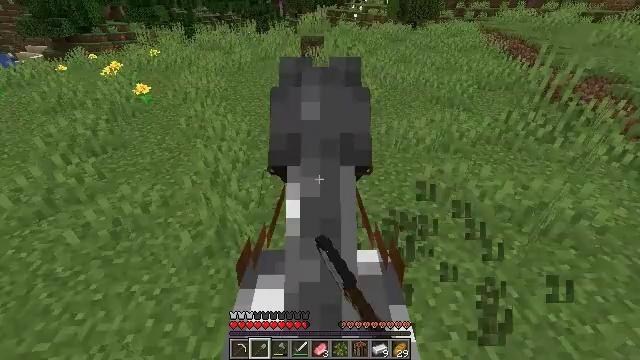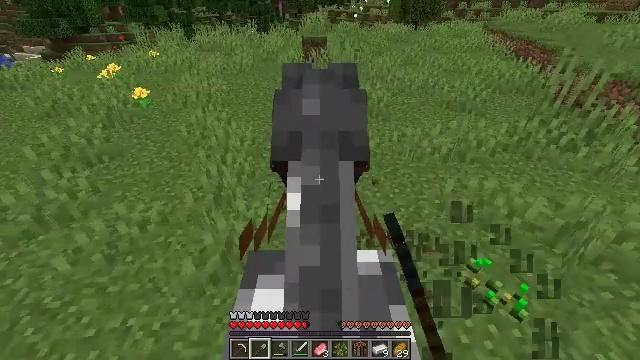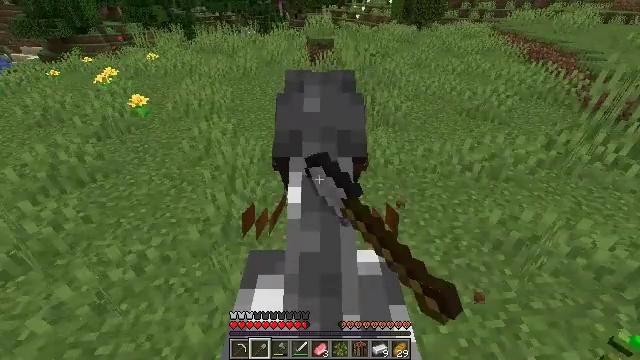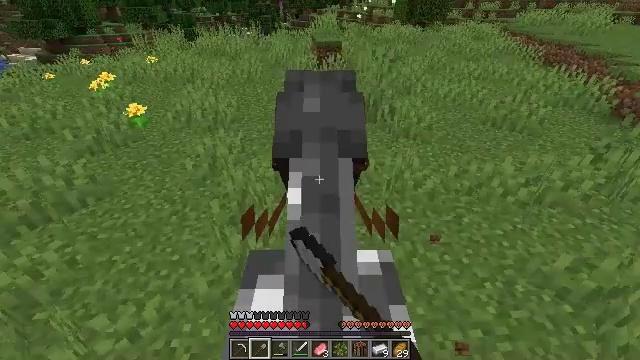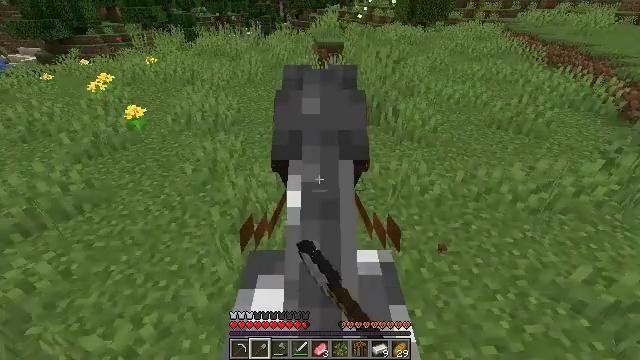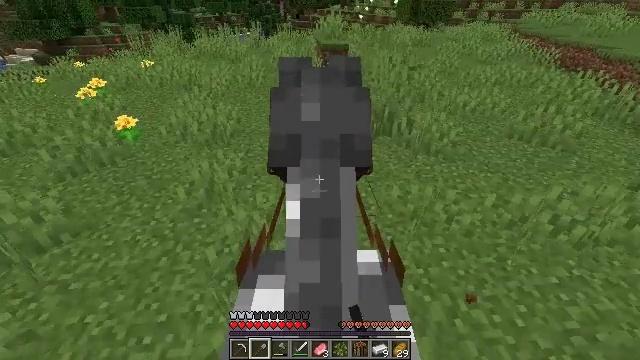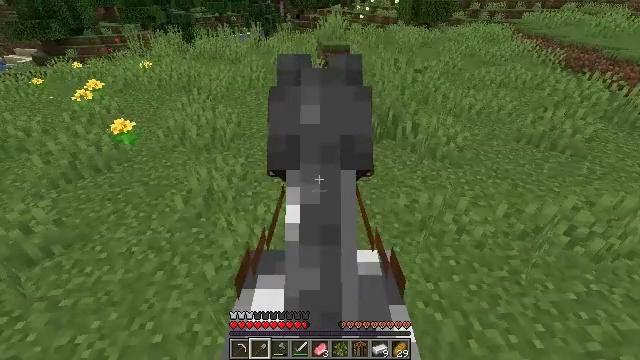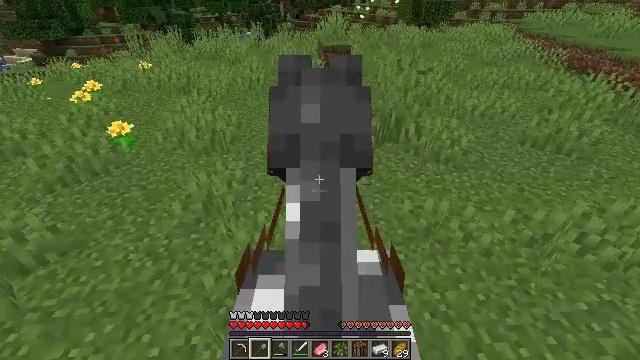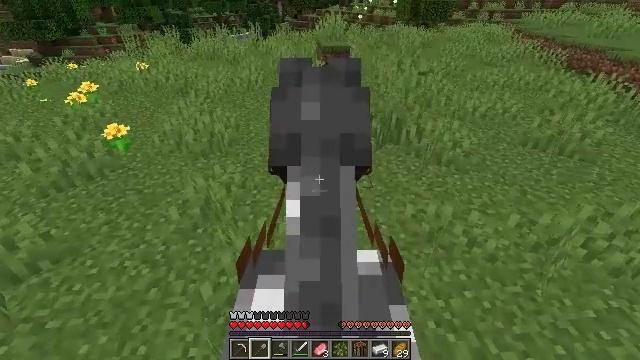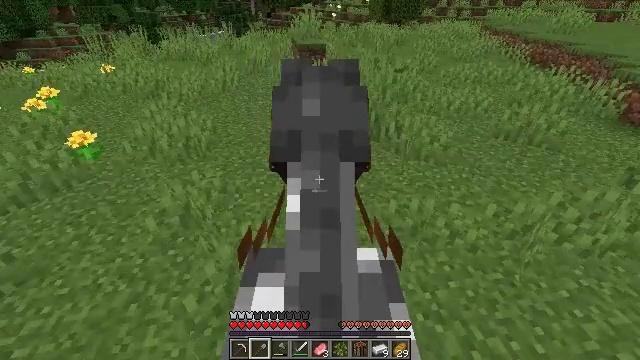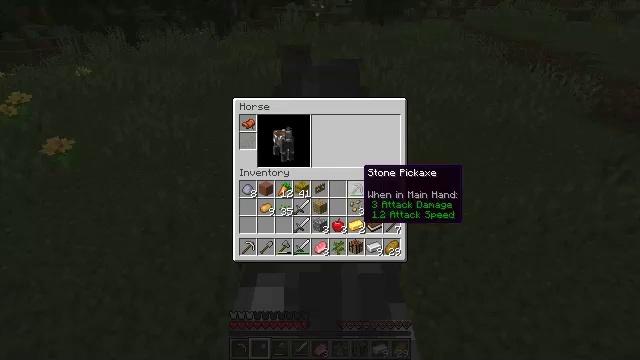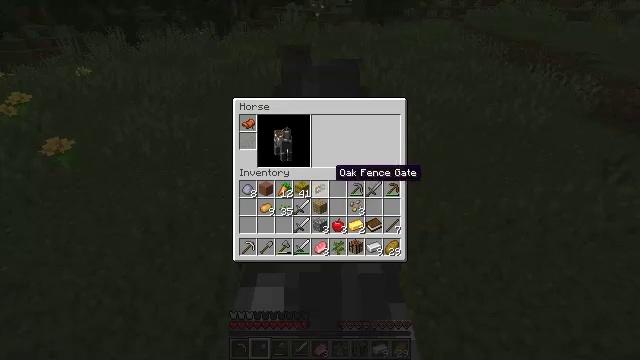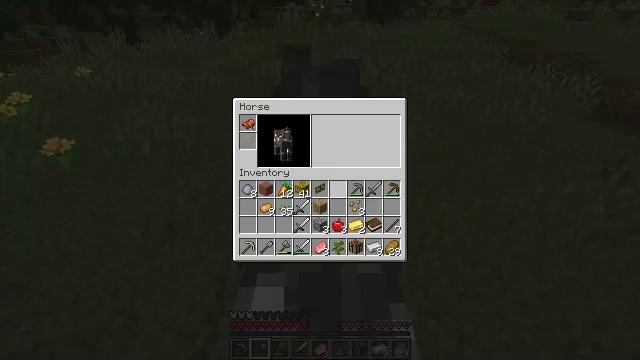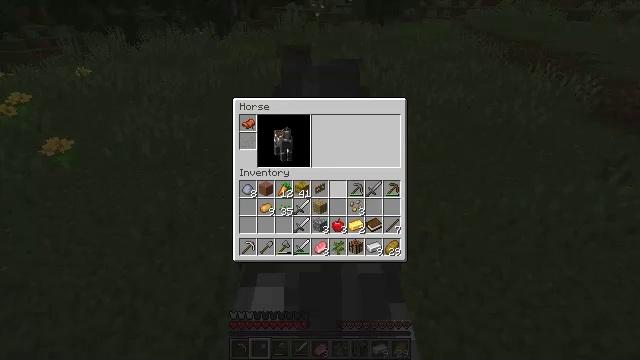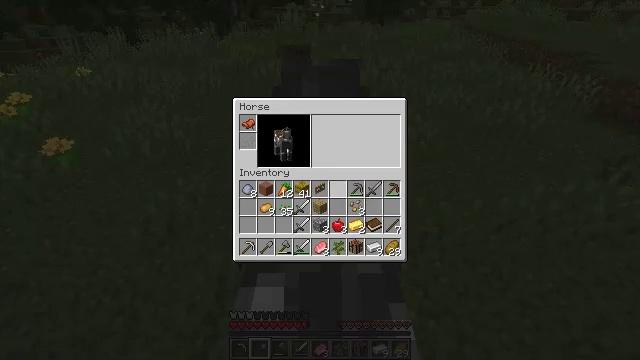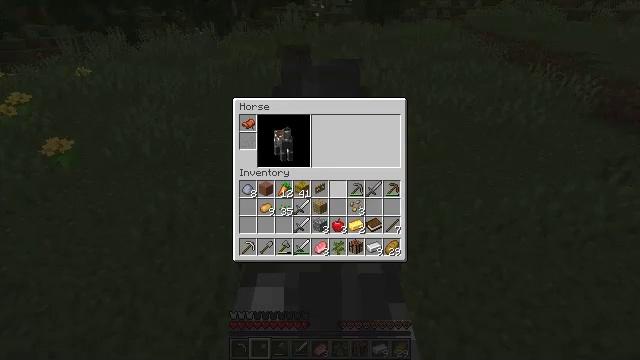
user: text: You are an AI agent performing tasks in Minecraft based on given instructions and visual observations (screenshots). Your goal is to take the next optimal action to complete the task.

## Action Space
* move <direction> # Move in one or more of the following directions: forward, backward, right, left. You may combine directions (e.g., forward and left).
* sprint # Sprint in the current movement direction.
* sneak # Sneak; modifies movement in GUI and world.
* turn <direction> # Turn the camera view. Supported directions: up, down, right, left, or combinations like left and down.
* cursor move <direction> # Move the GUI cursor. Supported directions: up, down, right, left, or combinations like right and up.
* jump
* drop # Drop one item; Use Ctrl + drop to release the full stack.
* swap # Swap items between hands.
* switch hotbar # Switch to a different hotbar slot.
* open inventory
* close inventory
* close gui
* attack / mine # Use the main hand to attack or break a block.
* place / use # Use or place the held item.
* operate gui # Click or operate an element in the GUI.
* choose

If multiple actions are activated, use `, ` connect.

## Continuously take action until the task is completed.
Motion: motion action
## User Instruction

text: Collect tall grass by breaking it.
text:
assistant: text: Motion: move forward and move left, attack / mine
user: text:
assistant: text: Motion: move forward and move left, attack / mine
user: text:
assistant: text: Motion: move forward, attack / mine
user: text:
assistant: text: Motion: no_op
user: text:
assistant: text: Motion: open inventory
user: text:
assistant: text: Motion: open inventory
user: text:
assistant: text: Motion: open inventory
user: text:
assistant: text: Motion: no_op
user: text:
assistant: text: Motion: turn right
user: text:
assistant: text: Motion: cursor move right
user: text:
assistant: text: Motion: cursor move left
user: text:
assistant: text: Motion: no_op
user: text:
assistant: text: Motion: no_op
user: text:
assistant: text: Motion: no_op
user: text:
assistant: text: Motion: no_op
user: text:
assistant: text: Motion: no_op
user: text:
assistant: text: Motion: no_op
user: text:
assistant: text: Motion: no_op
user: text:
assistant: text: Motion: no_op
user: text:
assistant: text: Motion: no_op
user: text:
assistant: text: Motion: cursor move right
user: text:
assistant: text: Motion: no_op
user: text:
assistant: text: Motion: no_op
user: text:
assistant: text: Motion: no_op
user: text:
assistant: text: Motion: no_op
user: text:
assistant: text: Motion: cursor move left
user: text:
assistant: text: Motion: cursor move left
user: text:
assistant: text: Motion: cursor move left
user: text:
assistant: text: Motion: cursor move left
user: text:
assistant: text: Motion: cursor move left